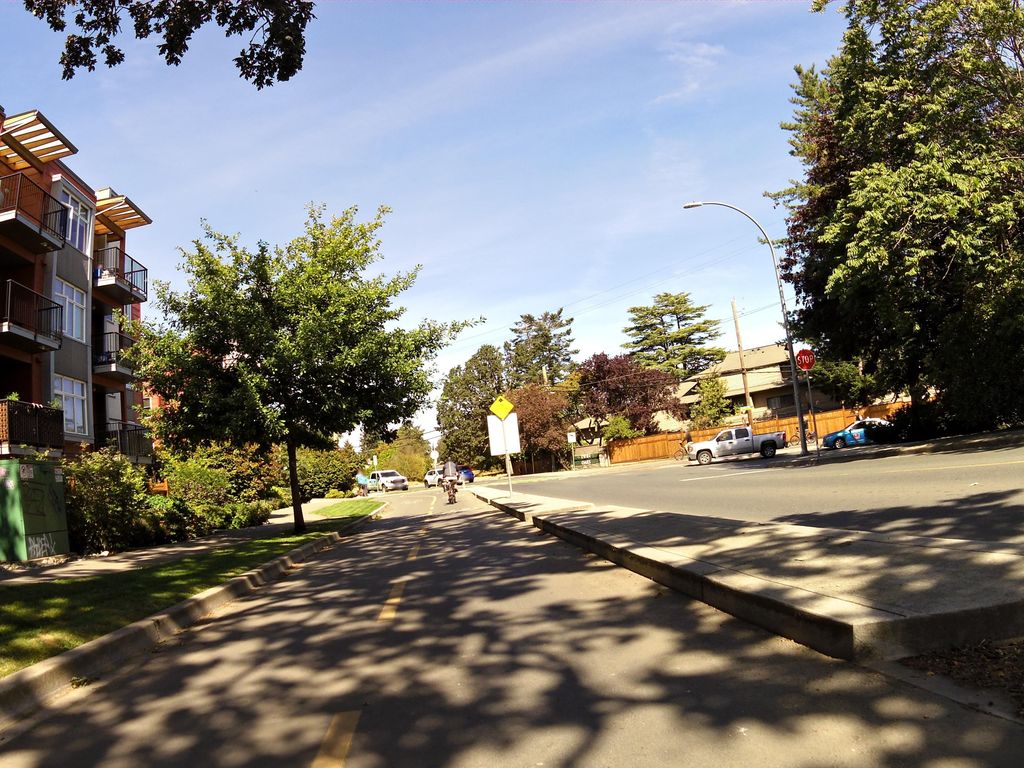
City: victoria